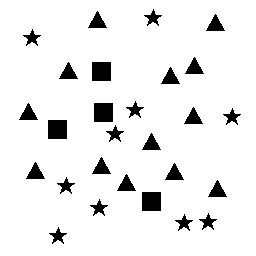
Squares: 4
Triangles: 13
Stars: 10
Total shapes: 27